Question: I am creating quiz application and when you scroll right or left it changes the question -
I have a xib file for my custom scroll view that is linked to a UIView ViewController.
However I have another ViewController which creates the scrollView. How do I get an action from my XIB to connect to ViewController 2.
I want QuizViewController to be able to have @IBActions from the XIB file so when the user press the button something such as this for example can run(obviously ignoring the variables):
'''
@IBAction func answerPressed(sender: UIButton) {
if allAnswersCompleted == true {
answerChosen = 1
answerSelected = sender.currentTitle
println(answerSelected!)
lockInButton.setTitle("Lock In", forState: UIControlState.Normal)
} else {
answerChosen = 1
answerSelected = sender.currentTitle
println(answerSelected!)
}
}
'''
Is this possible or do I need to use anther method - something like NScoder?
## View Controller 1 - xib file connected to this
'''
class QuestionView: UIView {
@IBOutlet weak var view: UIView!
@IBOutlet weak var falseButton: UIButton!
@IBOutlet weak var trueButton: UIButton!
@IBOutlet weak var questionText: UITextView!
@IBOutlet weak var lockInButton: UIButton!
}
'''
## View Controller 2
'''
class QuizViewController: UIViewController {
@IBOutlet weak var scrollView: UIScrollView!
@IBOutlet weak var contentView: UIView!
var questionViews : NSMutableArray = [];
var numberOfQuestions = 4;
override func viewDidLoad() {
// UI CONSTRAINTS AND VIEW GENERATION
//Example of using 3 questions
var scrollView = self.scrollView;
scrollView.setTranslatesAutoresizingMaskIntoConstraints(false);
self.view.setTranslatesAutoresizingMaskIntoConstraints(false);
self.contentView.setTranslatesAutoresizingMaskIntoConstraints(false);
//Constraints
var constraints : NSArray;
var currentQuestionIndex = 0
for (var i : Int = 0; i < numberOfQuestions ;i++)
{
//Construct the view by using the Template XIB file
var array : NSArray = NSBundle.mainBundle().loadNibNamed("QuestionView", owner: self, options: nil);
var view : QuestionView = array.objectAtIndex(0) as! QuestionView
// Set the scroll view to global variable
scrollViewQuiz = view
questionViews.addObject(view);
view.setTranslatesAutoresizingMaskIntoConstraints(false);
view.backgroundColor = UIColor.clearColor();
//Add to the scrollView
scrollView.addSubview(view);
//Add the top Constraints, they need to fit the superview
let views : NSDictionary = ["view" : view,"scrollView" : scrollView];
let constraints : NSArray = NSLayoutConstraint.constraintsWithVisualFormat("V:|[view(==scrollView)]|", options: NSLayoutFormatOptions.allZeros, metrics: nil, views: views as [NSObject : AnyObject]);
scrollView.addConstraints(constraints as! [AnyObject]);
}
contentView.backgroundColor = UIColor.clearColor();
var viewsDictionary : NSMutableDictionary = NSMutableDictionary(dictionary: ["scrollView" : scrollView]);
var visualFormat : NSMutableString = ("H:|").mutableCopy() as! NSMutableString;
//With all the views created, create the Layout Constraints for the horizontal logic
for (var i : Int = 0; i < numberOfQuestions; i++)
{
viewsDictionary.setValue(self.questionViews[i], forKey: NSString(format: "view%d", i) as String);
visualFormat.appendFormat("[view%d(==scrollView)]", i);
}
visualFormat.appendString("|");
constraints = NSLayoutConstraint.constraintsWithVisualFormat(visualFormat as String, options: NSLayoutFormatOptions.allZeros, metrics: nil, views: viewsDictionary as [NSObject : AnyObject]);
scrollView.addConstraints(constraints as! [AnyObject]);
//Add the constraint for the contentView
//constraints = NSLayoutConstraint.constraintsWithVisualFormat("H:|[contentView]|", options: NSLayoutFormatOptions.allZeros, metrics: nil, views: ["contentView" : contentView]);
//scrollView.addConstraints(constraints as! [AnyObject]);
// Do any additional setup after loading the view.
}
override func didReceiveMemoryWarning() {
super.didReceiveMemoryWarning()
// Dispose of any resources that can be recreated.
}
'''
}
## My xib File

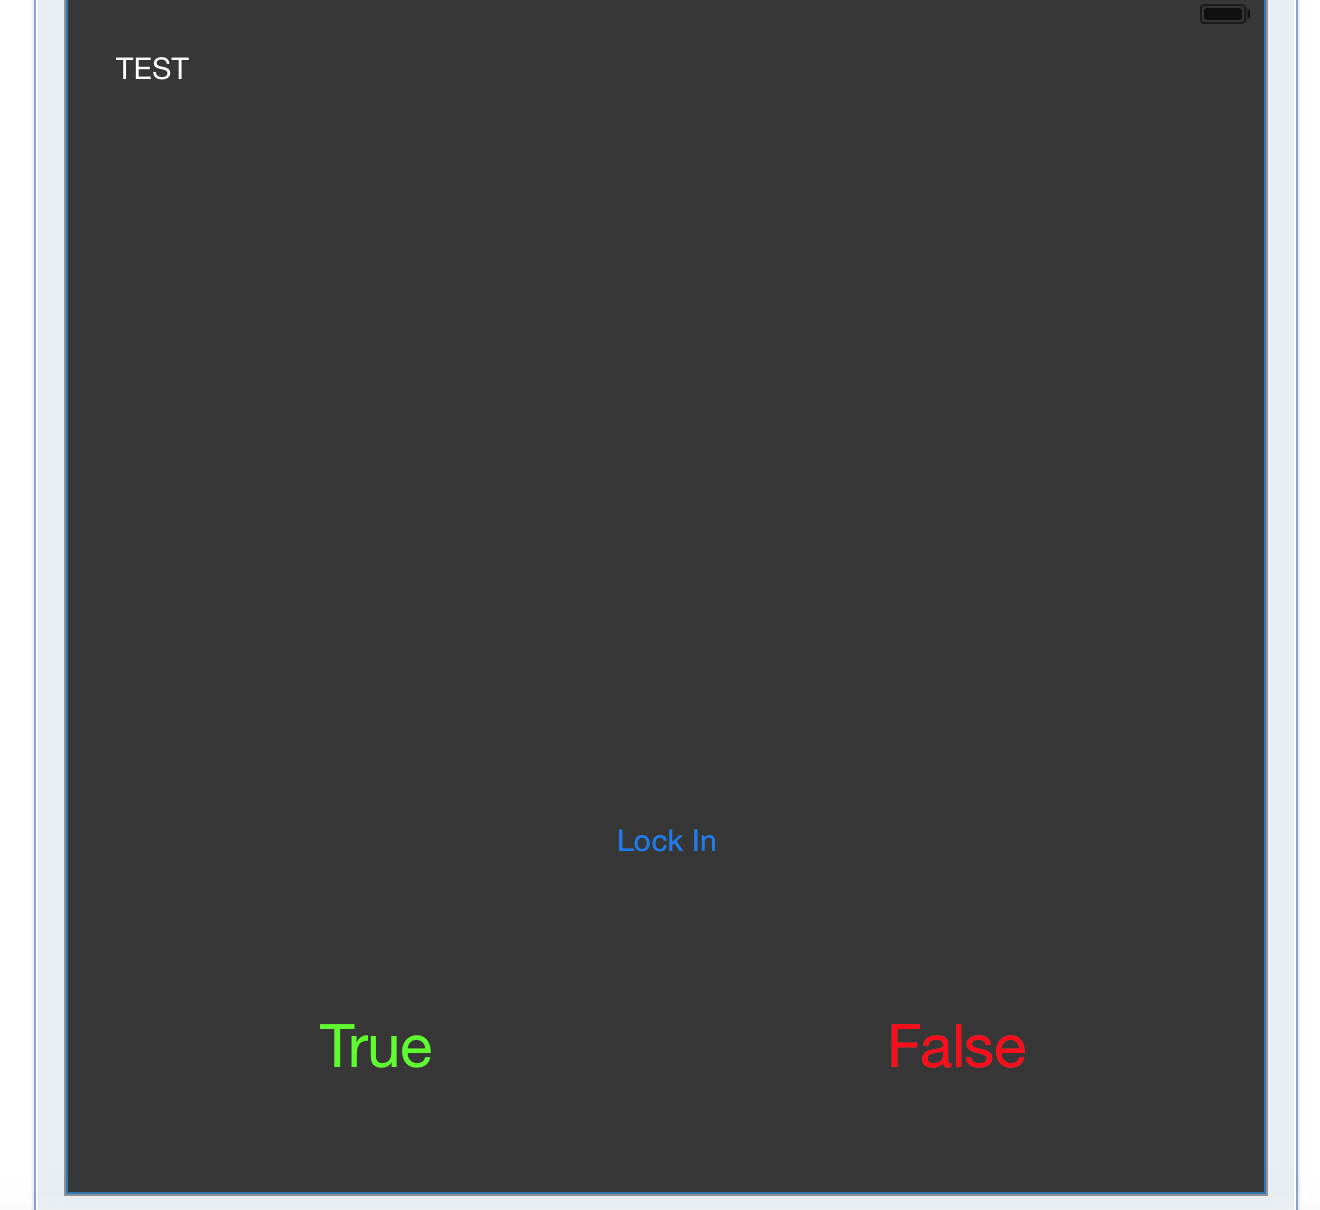
Answer: Set up your second view's XIB so "file's owner" is your view controller. Then control-drag from your buttons onto "file's owner" to set up the IBActions. That way they will be linked up to your view controller when you load the XIB.
The alternative is to add targets/actions to the buttons in each QuestionView after you load it from the XIB.